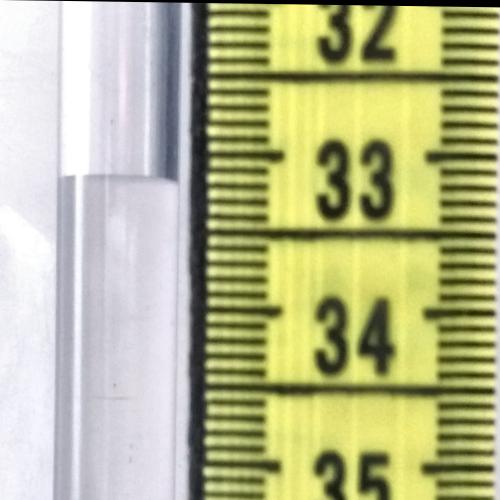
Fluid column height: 33.2 cm